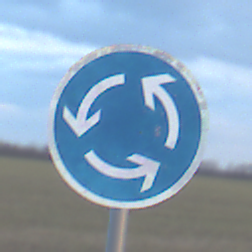
Verkehrszeichen: Kreisverkehr
Umgebung: Outdoor, Nature
Tageszeit: SunriseSunset
Wetter: PartlyCloudy
Licht: Natural
Jahreszeit: NotSpecified
Kontrast: LowContrast